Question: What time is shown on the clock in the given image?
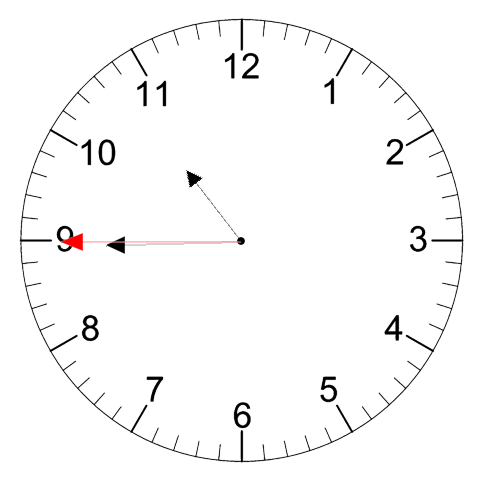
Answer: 10:44:45